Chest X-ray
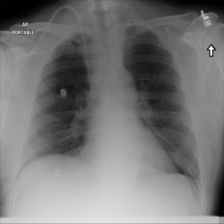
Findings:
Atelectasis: negative
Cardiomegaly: negative
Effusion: negative
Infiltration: negative
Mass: negative
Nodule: negative
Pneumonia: negative
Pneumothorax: negative
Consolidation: negative
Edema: negative
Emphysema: negative
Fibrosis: negative
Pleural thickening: negative
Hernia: negative